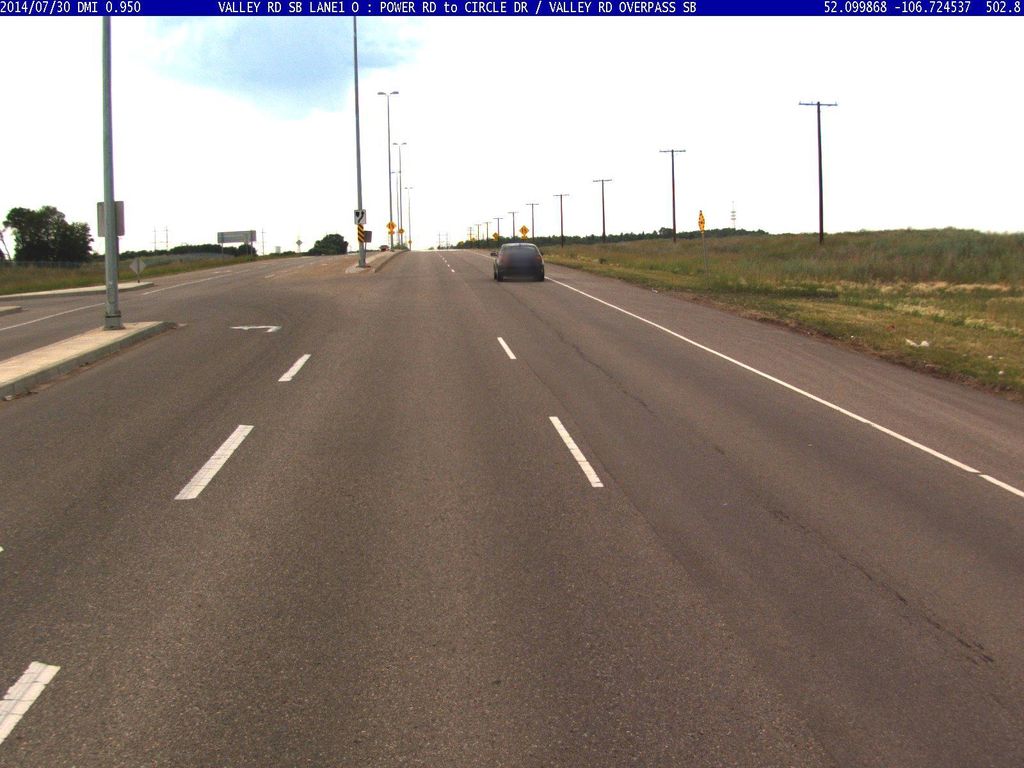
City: saskatoon